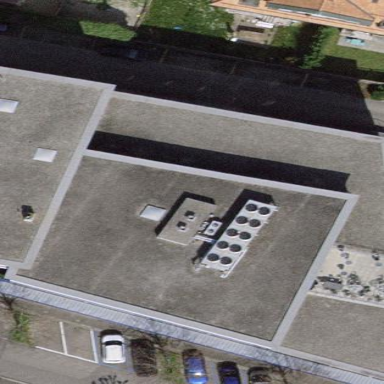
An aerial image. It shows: Office building.